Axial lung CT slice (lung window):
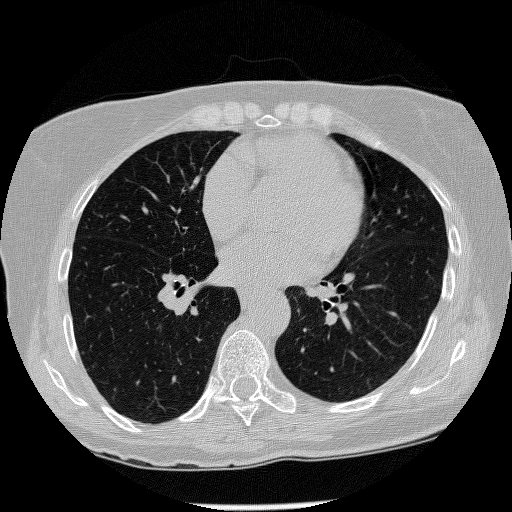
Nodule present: no